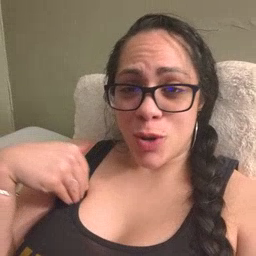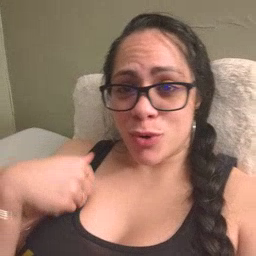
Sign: animal